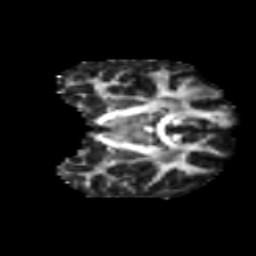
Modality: FA
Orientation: coronal
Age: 18
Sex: male
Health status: ill
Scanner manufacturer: ge
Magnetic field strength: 3 T
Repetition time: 6.752 s
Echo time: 0.079 s